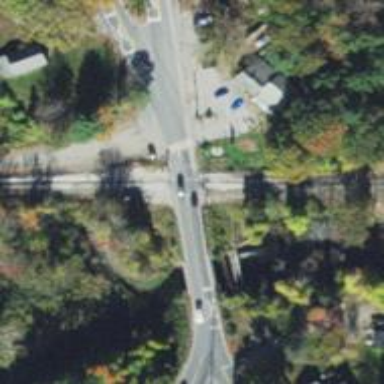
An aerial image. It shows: Crossing for the railway.